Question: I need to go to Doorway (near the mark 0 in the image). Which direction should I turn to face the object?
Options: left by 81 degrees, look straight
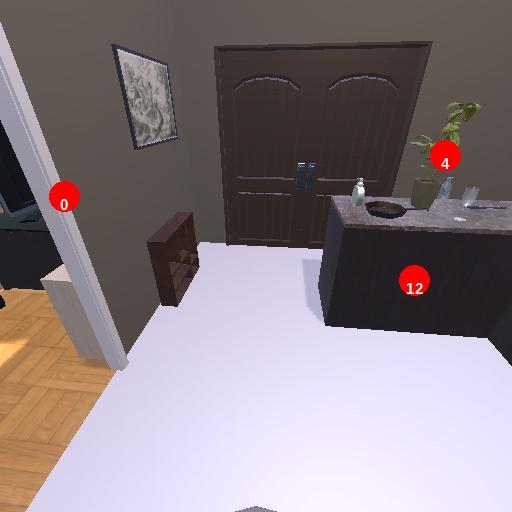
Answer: left by 81 degrees